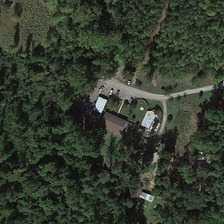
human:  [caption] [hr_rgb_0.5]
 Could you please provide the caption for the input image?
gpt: many green trees are around a building .

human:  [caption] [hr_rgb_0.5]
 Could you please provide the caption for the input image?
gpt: many green trees are around a building .

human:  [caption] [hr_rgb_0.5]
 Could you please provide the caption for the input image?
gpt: many green trees are around a building .

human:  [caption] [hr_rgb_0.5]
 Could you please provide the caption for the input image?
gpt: many green trees are around a building .

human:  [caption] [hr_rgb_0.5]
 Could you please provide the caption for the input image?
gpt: many green trees are around a building .